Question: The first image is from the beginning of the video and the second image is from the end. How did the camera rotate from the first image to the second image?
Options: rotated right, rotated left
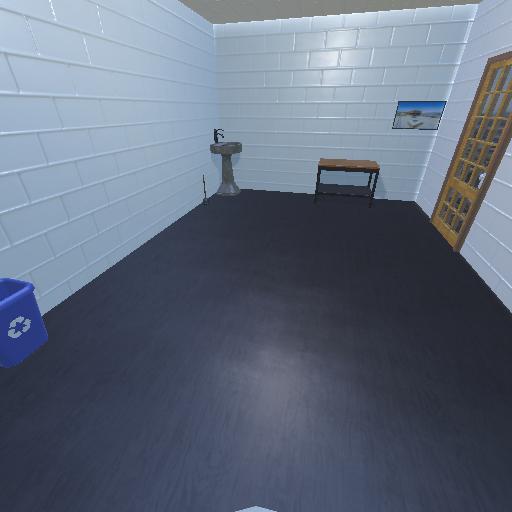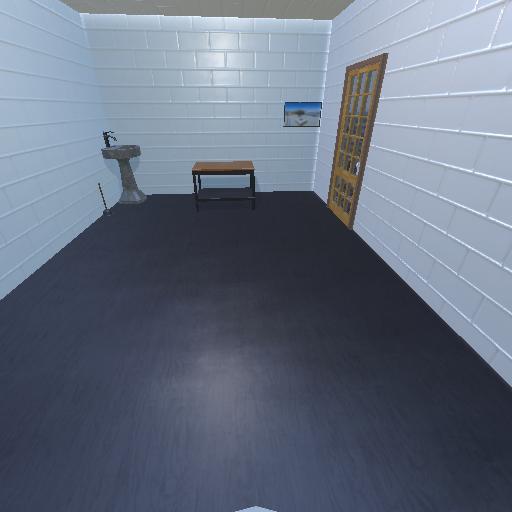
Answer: rotated right